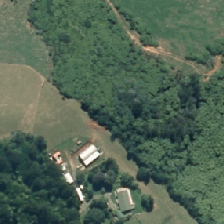
Land cover: manuka_kanuka